Question: I cannot figure out how to remove/delete Post Build Actions from Jenkins. Can anyone tell me how to remove post-build actions via the Jenkins web interface?
Here is what I am trying to do:
1. Open Firefox and browse to the Jenkins web interface
2. Click on the hyperlink for the job I'm interested in
3. Click the "Configure" hyperlink in the left-hand navbar
4. Find the post-build action that I want to delete
If I click-and-hold on the post-build action I can move it around and re-order it but I cannot for the life of me figure out how to delete it. I've tried dragging it off the screen, pressing delete, and right-clicking but none of these actions removed it.
Thank you for any help in advance. Below is a screenshot, in case it will provide some context.

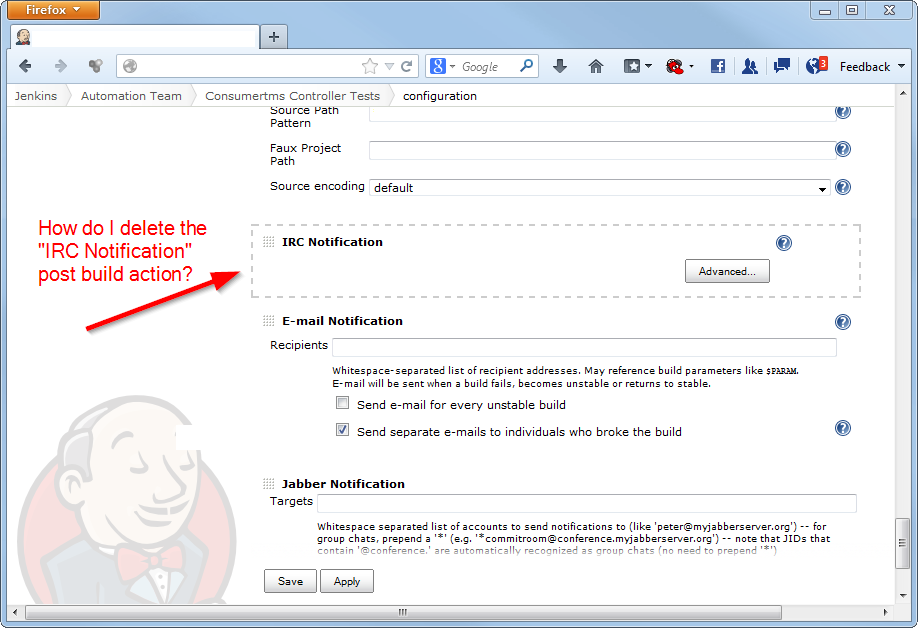
Answer: After a quick test it seems that there should be a delete button there.

I'm not sure why it is not there on your installation but I have seen that behavior before with different configurations on my own Jenkins installation. The only way I know to get rid of the configuration section is to remove it from the job configuration file. For that you'll need write access to the Jenkins directory on your build server.
First locate the configuration file of the job from which you want to remove the IRC section, it will be in the Jenkins directory under jobs, e.g. if your job is called 'my awesome job' then you'll find it in
'''
<JENKINS_PATH>\jobs\my awesome job\config.xml
'''
where '<JENKINS_PATH>' is the path to your Jenkins installation. When you open that configuration file you'll see something like this (note that this config is abbreviated, yours will probably be much bigger):
'''
<?xml version='1.0' encoding='UTF-8'?>
<project>
<actions/>
<description>My description</description>
<keepDependencies>false</keepDependencies>
<properties/>
<scm class="hudson.plugins.tfs.TeamFoundationServerScm" plugin="tfs@1.20">
<!-- SCM stuff lives here -->
</scm>
<canRoam>true</canRoam>
<disabled>false</disabled>
<blockBuildWhenDownstreamBuilding>false</blockBuildWhenDownstreamBuilding>
<blockBuildWhenUpstreamBuilding>false</blockBuildWhenUpstreamBuilding>
<triggers class="vector"/>
<concurrentBuild>false</concurrentBuild>
<builders>
<!-- Your builders config lives here -->
</builders>
<publishers>
<hudson.plugins.ircbot.IrcPublisher plugin="ircbot@2.22">
<targets class="empty-list"/>
<strategy>ALL</strategy>
<notifyOnBuildStart>false</notifyOnBuildStart>
<notifySuspects>false</notifySuspects>
<notifyCulprits>false</notifyCulprits>
<notifyFixers>false</notifyFixers>
<notifyUpstreamCommitters>false</notifyUpstreamCommitters>
<buildToChatNotifier class="hudson.plugins.im.build_notify.DefaultBuildToChatNotifier" plugin="instant-messaging@1.25"/>
<matrixMultiplier>ONLY_CONFIGURATIONS</matrixMultiplier>
<channels/>
</hudson.plugins.ircbot.IrcPublisher>
</publishers>
</project>
'''
Find the 'publishers' section and inside that the 'hudson.plugins.ircbot.IrcPublisher' section. Then comment out the IRC section.
After you do that save the configuration file and go back into Jenkins. Go to 'Manage Jenkins' and from there reload the configuration. Once that is done your rogue configuration should be gone.